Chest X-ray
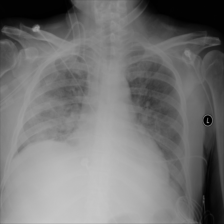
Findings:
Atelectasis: positive
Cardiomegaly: negative
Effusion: positive
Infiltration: positive
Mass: negative
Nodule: negative
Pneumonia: negative
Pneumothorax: negative
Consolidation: negative
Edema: negative
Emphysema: negative
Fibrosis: negative
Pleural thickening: negative
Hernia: negative